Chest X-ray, PA view. Patient: 50 years old, sex F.
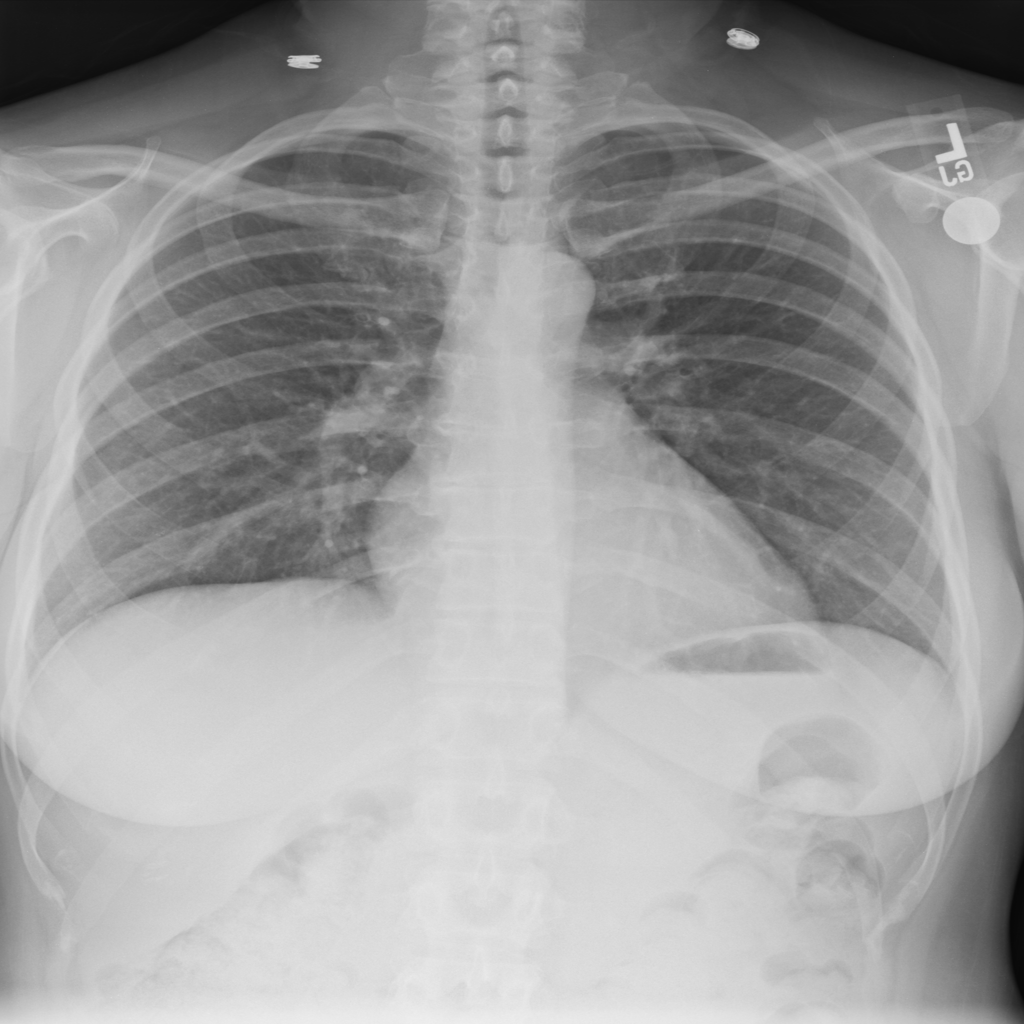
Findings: No Finding